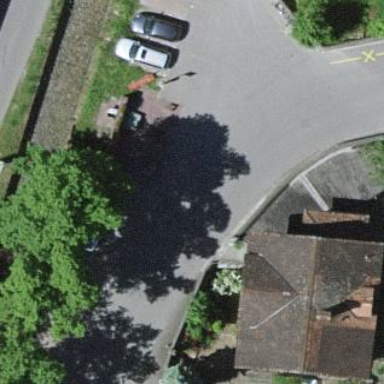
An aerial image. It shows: Square.